Aerial crown-view tile of a tropical tree (Barro Colorado Island, Panama), acquired 20240918:
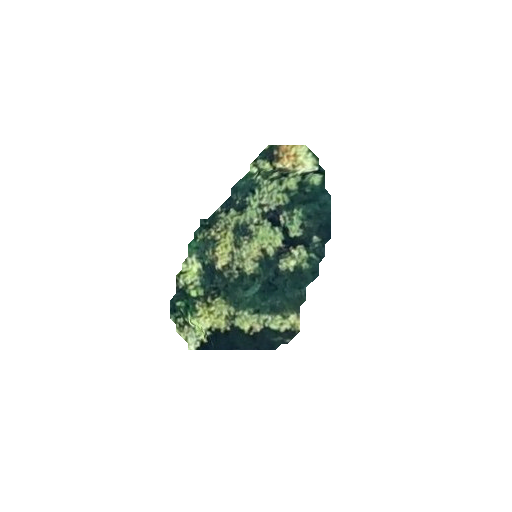
Species: Calophyllum longifolium
GBIF accepted scientific name: Calophyllum longifolium
Crown area: 35.651 m²